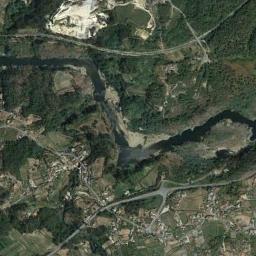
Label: river